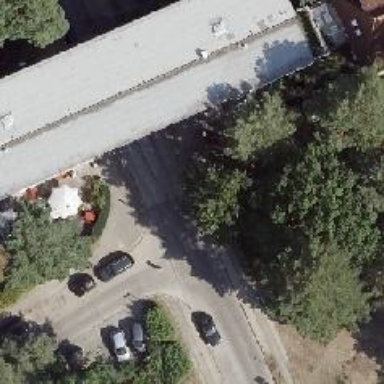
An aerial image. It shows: Residential road with concrete plates. Sidewalks are available on both sides.